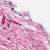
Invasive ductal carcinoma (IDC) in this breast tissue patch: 0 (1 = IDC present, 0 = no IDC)